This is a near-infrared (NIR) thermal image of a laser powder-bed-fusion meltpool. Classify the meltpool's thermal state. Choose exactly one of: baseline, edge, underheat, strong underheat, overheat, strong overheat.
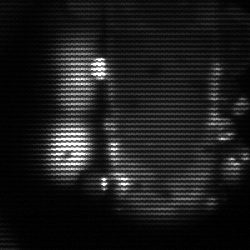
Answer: strong underheat